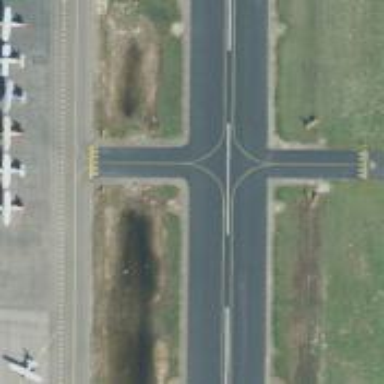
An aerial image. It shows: Image of taxiway at airport.